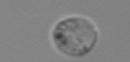
Label: Amoeba